Question: I teach web design to high school students. Recently I introduced them to dynamic web design with SQL and coldfusion. I have been keeping it rather simple, but I do want to show them a complex SQL statement and a complex cfoutput. Unfortunately I have made the problem too complex for me to figure out! Here is a pic of my database structure:

I am trying to output a list of students enrolled in each class along with the session the class is offered, and the teacher who teaches the class. Here is an example of what I am trying to output
Robotics
Session 1
Mr. Smith
1. Fry, Karen
2. Johnson, Johnny
3. Turner, Haley
And then I want to output the information for the next class, and so on.
Here is the cfoutput code I am using:
'''
<cfoutput query="getRoster" group="staff">
#firstname# #lastname#<br>
#className#<br>
#sessionNumber#<br>
#title# #lastname#<br>
<cfoutput>
'<ol><li>#lastname#, #firstname#</li></ol>'
</cfoutput>
</cfoutput>
'''
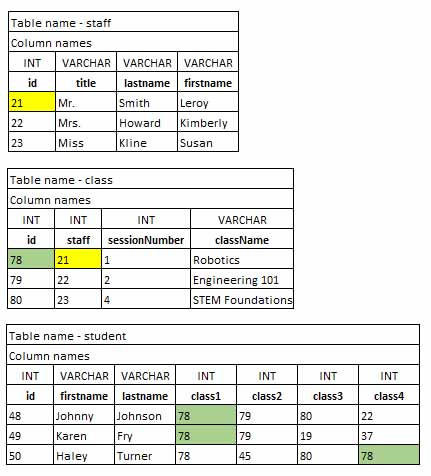
Answer: Assuming your query returns the correct data already, you're close. The query just needs a few changes:
1. Since the "firstName" and "lastName" columns exist in multiple tables, the query must apply a different column alias to each one, ie SELECT student.lastName AS StudentLastName, ..... Otherwise, CF won't know which value to output when it sees #firstName# and #lastName#.
2. The cfoutput should probably "group" by className, instead staff. Otherwise, it won't display all of the class names if the same staff member is assigned to multiple classes.
3. CFOutput "group" requires query results to be sorted. Be sure the query is ORDER(ed) BY className (or whatever column you're grouping by) or the cfoutput won't display correctly.
4. In order to generate list numbers, the <ol> element belongs outside the inner <cfoutput> loop.
'''
SELECT
c.className
, c.sessionNumber
, s.LastName AS StaffLastName
, s.FirstName AS StaffFirstName
, st.LastName AS StudentLastName
, st.FirstName AS StudentFirstName
FROM class c
INNER JOIN staff s ON s.id = c.staff
INNER JOIN studentOld st ON st.class1 = c.id
OR st.class2 = c.id
OR st.class3 = c.id
OR st.class4 = c.id
ORDER BY c.className, st.LastName, st.FirstName
'''
'''
<cfoutput query="getRoster" group="className">
#StaffTitle# #StaffLastName# #StaffLastName#<br>
#className#<br>
#sessionNumber#<br>
<ol>
<cfoutput>
<li>#StudentLastName#, #StudentFirstName#</li>
</cfoutput>
</ol>
</cfoutput>
'''
# Improvements
That said, if possible I'd restructure the student table as that's not the typical way to represent the <URL> A cleaner and more normalized approach is to remove the 'classX' columns from the student table. Then store those relationships in a separate table - as individual rows - rather than columns. That allows the flexibility for as many, or as few, enrollments as needed.
'''
CREATE TABLE student (
id int
, lastName varchar(100)
, firstName varchar(50)
)
-- stores each combination of student + class as a separate row
CREATE TABLE studentClass (
student int
, class int
)
'''
Then you can get rid of all the 'OR' statements and retrieve the classes and enrolled students, with a slightly cleaner JOIN:
'''
SELECT ...
FROM class c
INNER JOIN staff s ON s.id = c.staff
INNER JOIN studentClass sc ON sc.class = c.id
INNER JOIN student st ON st.id = sc.student
ORDER BY ....
'''